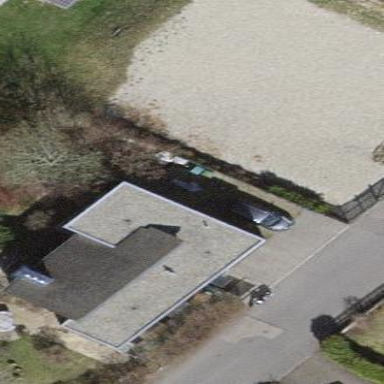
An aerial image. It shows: Simple house.